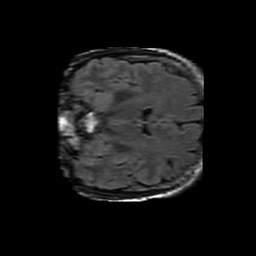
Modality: FLAIR
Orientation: coronal
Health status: ill
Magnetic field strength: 3 T